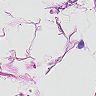
Metastatic tissue present: no